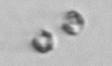
Label: Thalassiosira_sp_aff_mala